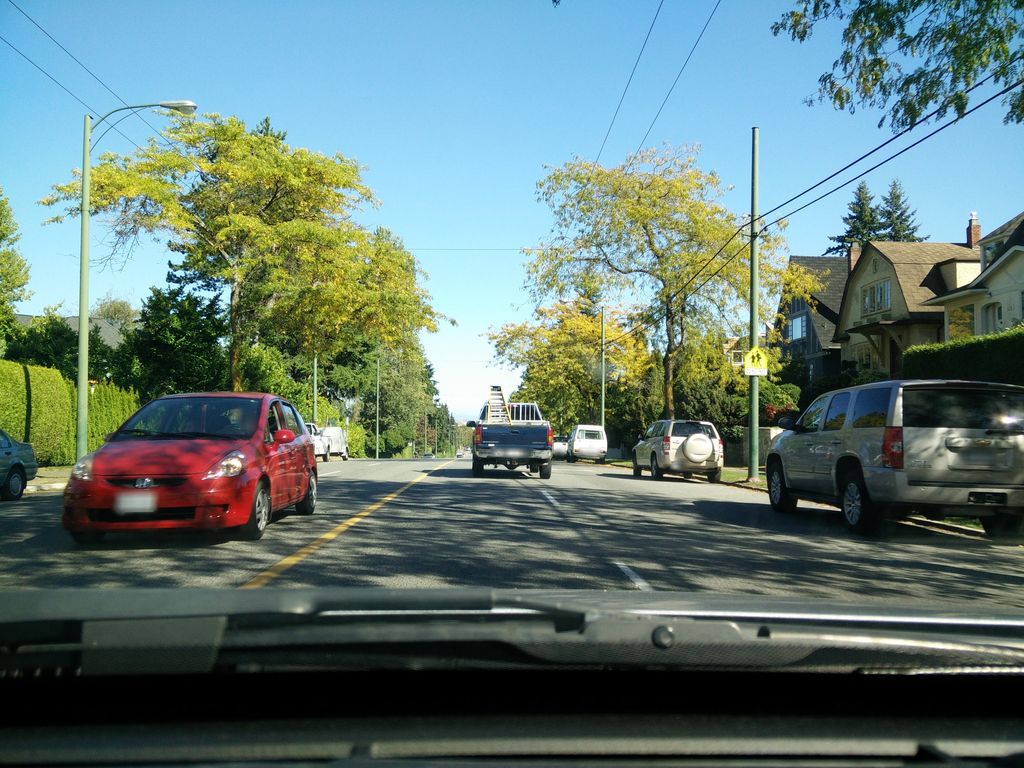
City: vancouver